Question: Sorry for Title, don't know how to explain.

Ok so I want to see if any protocol (PTC_ID) is linked to an Audit (AUD_ID), in the picture you can see there is 3 tables and each one has a value of the other.
I though of using 'inner join' all 3 tables with the 'ON' , 'ON ADA_PTCID = PTC_ID' etc. and if a audit is linked with a 'PTC' then display year?
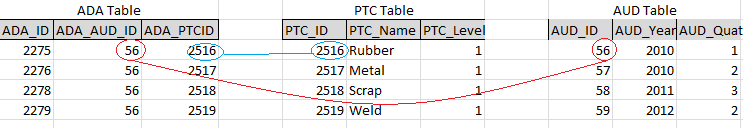
Answer: try
'''
select
ptc.ptc_name,
aud.aud_year
from
ptc_table ptc
inner join
ada_table ada
on
ada.ada_ptcid=ptc.ptc_id
inner join
aud_table aud
on
aud.aud_id=ada.ada_aud_id
'''